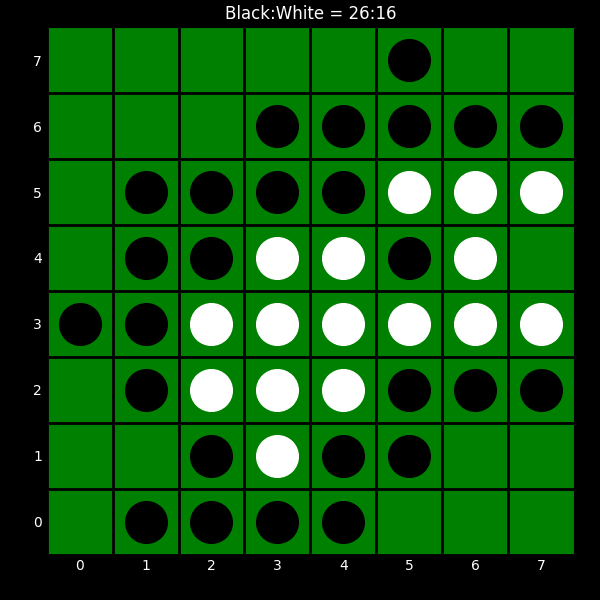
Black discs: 26
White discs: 16